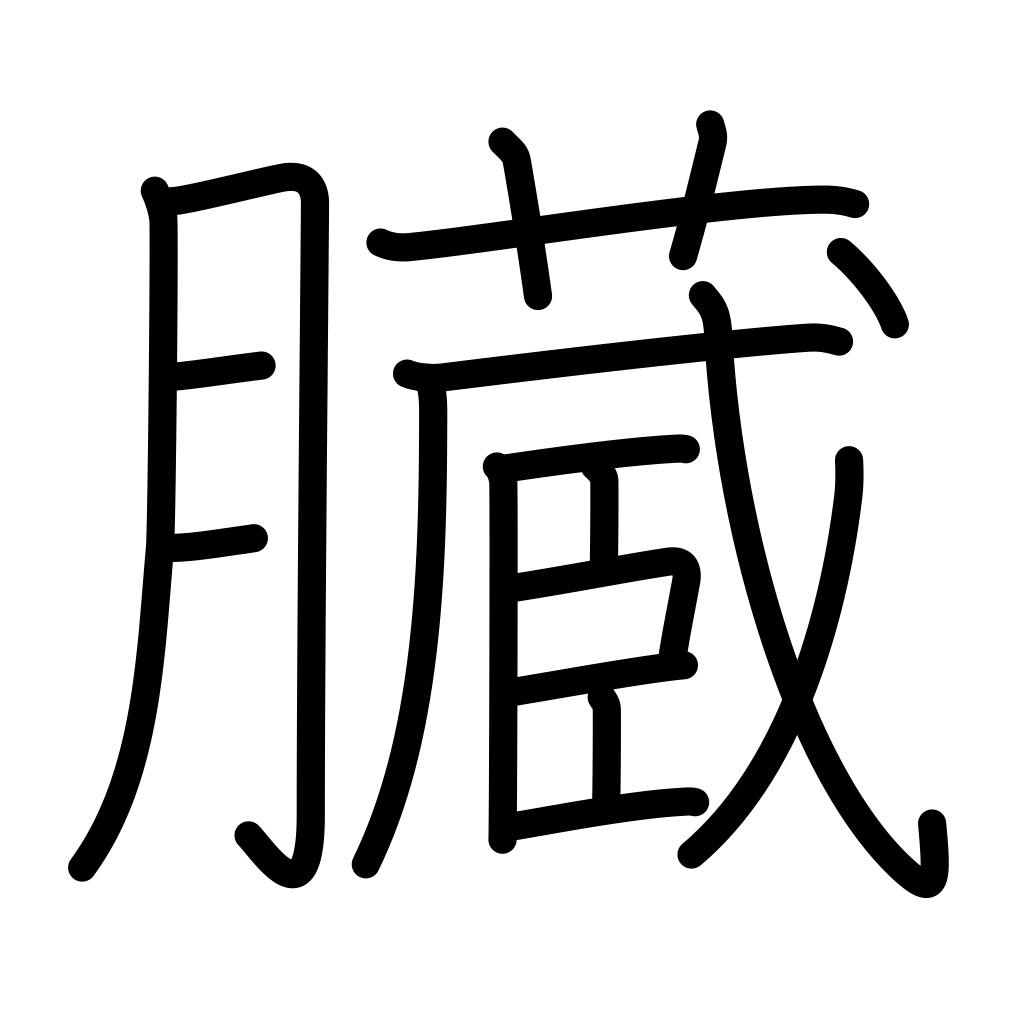
Meaning: entrails, viscera, bowels